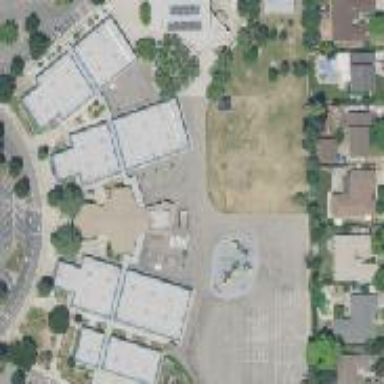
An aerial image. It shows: School.